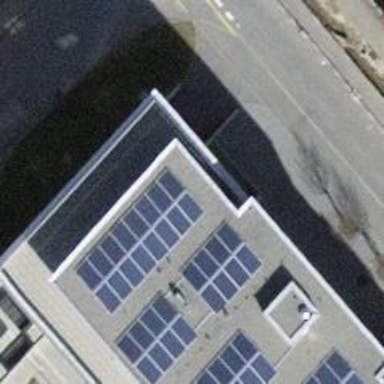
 consisting of solar photovoltaic panels."